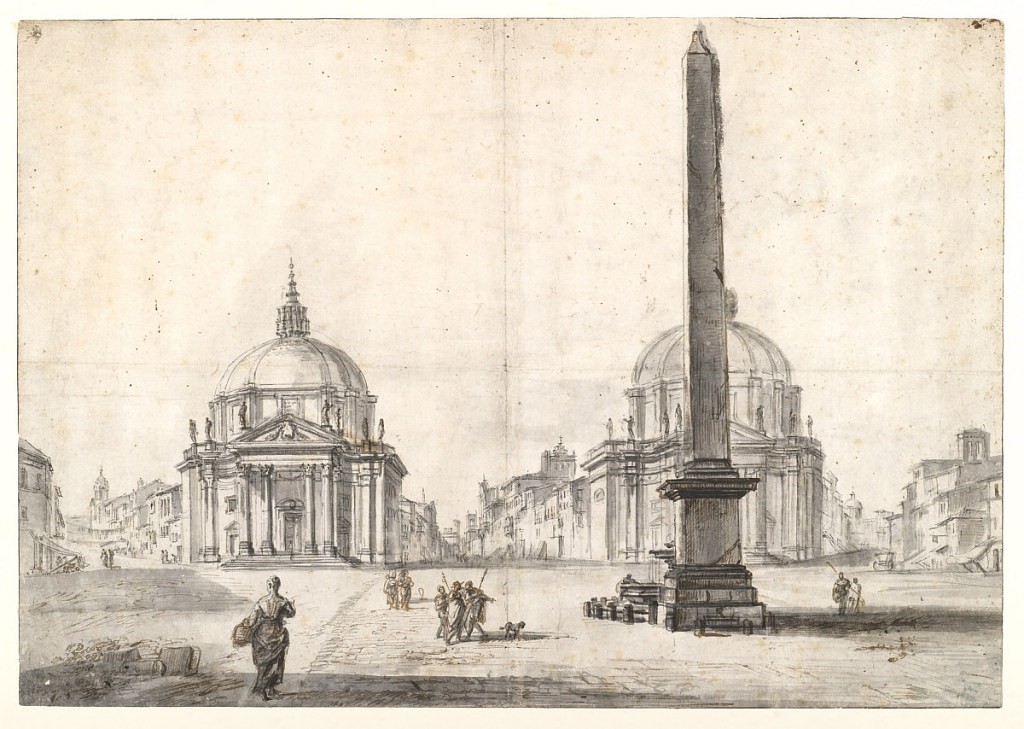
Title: Piazza del Popolo, Rome
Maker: Jean-Baptiste Lallemand, French, 1716 – 1803
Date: ca. 1754
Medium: Pen and ink, brush and gray wash, charcoal on cream laid paper
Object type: Drawing
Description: View across the Piazza del Popolo of the twin churches of S. Maria in Montesanto on the left, and S. Maria dei Miracoli on the right, behind the Obelisk of Ramses II.